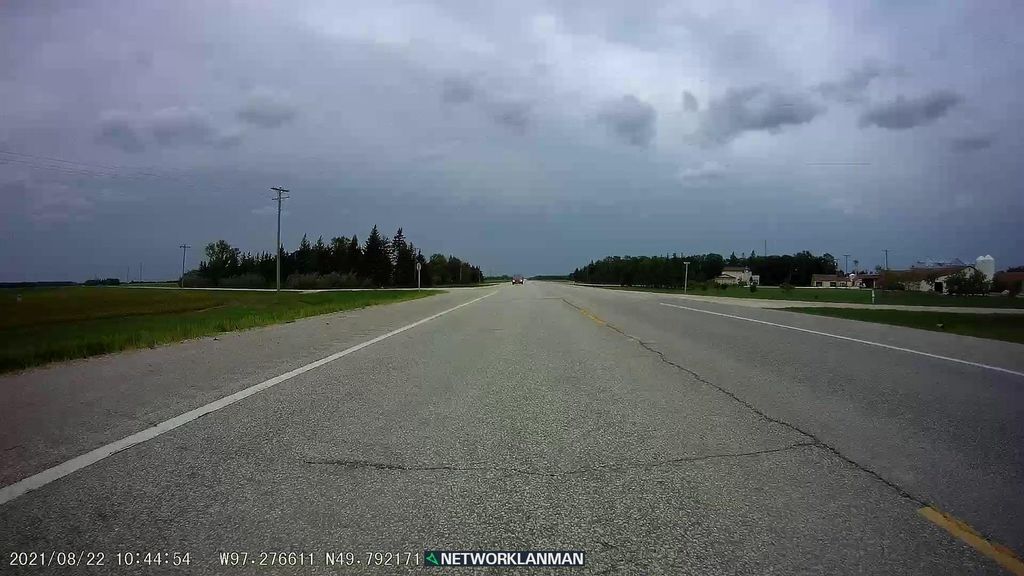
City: winnipeg